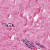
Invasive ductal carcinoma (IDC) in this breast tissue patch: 0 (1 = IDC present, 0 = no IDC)